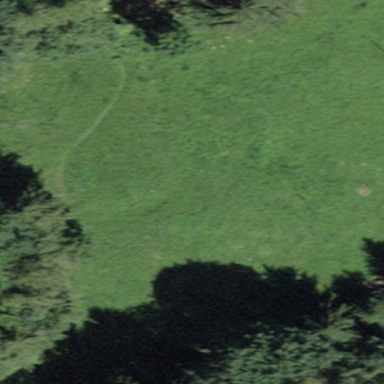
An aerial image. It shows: Beautiful meadow.